Question: I have this UINavigationControl that has its toolbar visible and is showing the RootViewController. Then I push a new viewController into the screen but I like the toolbar to be invisible, while this other viewController is being shown.
Then, to show the viewController and hide the toolbar of the UINavigationControl I do this:
'''
self.navigationController.toolbar.hidden = YES;
UIViewController *newVC = [[UIViewController alloc] init];
[self.navigationController pushViewController:newVC animated:YES];
'''
The problem is that any touch on this new view controller in the are correspondent where the toolbar was visible on the last view controller is not detected.
As you know, the toolbar sits on a rectangle at the bottom of the screen, has the screen width and 44 pixels high (if I am not wrong). So, the new pushed view controller responds to touch on its full view are except those on this rectangle.
See the following picture. I have 3 buttons. Buttons 1 and 2 will respond to touches, but not button 3, because it is inside the area where the toolbar of the other view was...
And more than that, if I paint the background color of the new view with red, for example, the whole screen will be red, except for that bottom rectangle that will be white (and white is not the color of the previous view). I have checked and the view has 320 x 480...

any clues? thanks.
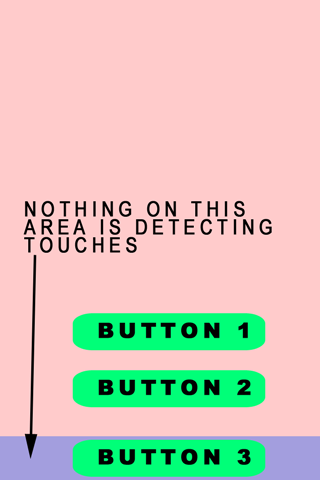
Answer: I think you are looking for 'hidesBottomBarWhenPushed' property of a UIViewController.
See this related question <URL>.